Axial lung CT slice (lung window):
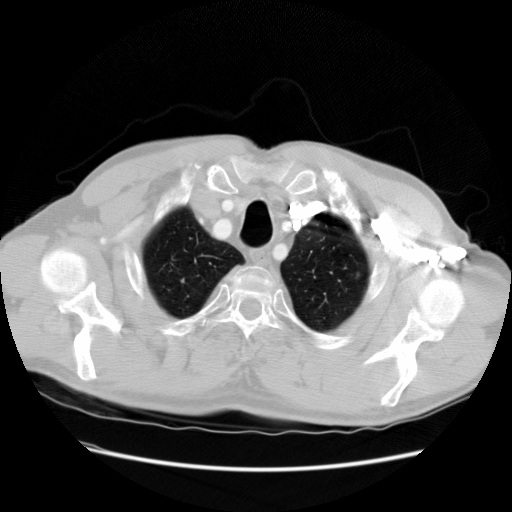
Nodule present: no